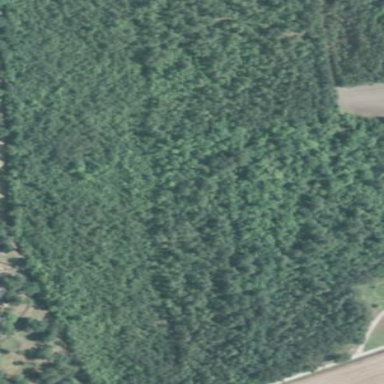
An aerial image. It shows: Evergreen forest with needle-leaved trees.